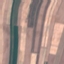
Land use / land cover: AnnualCrop